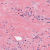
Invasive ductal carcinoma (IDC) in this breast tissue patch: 0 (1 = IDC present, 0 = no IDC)